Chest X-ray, PA view. Patient: 62 years old, sex M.
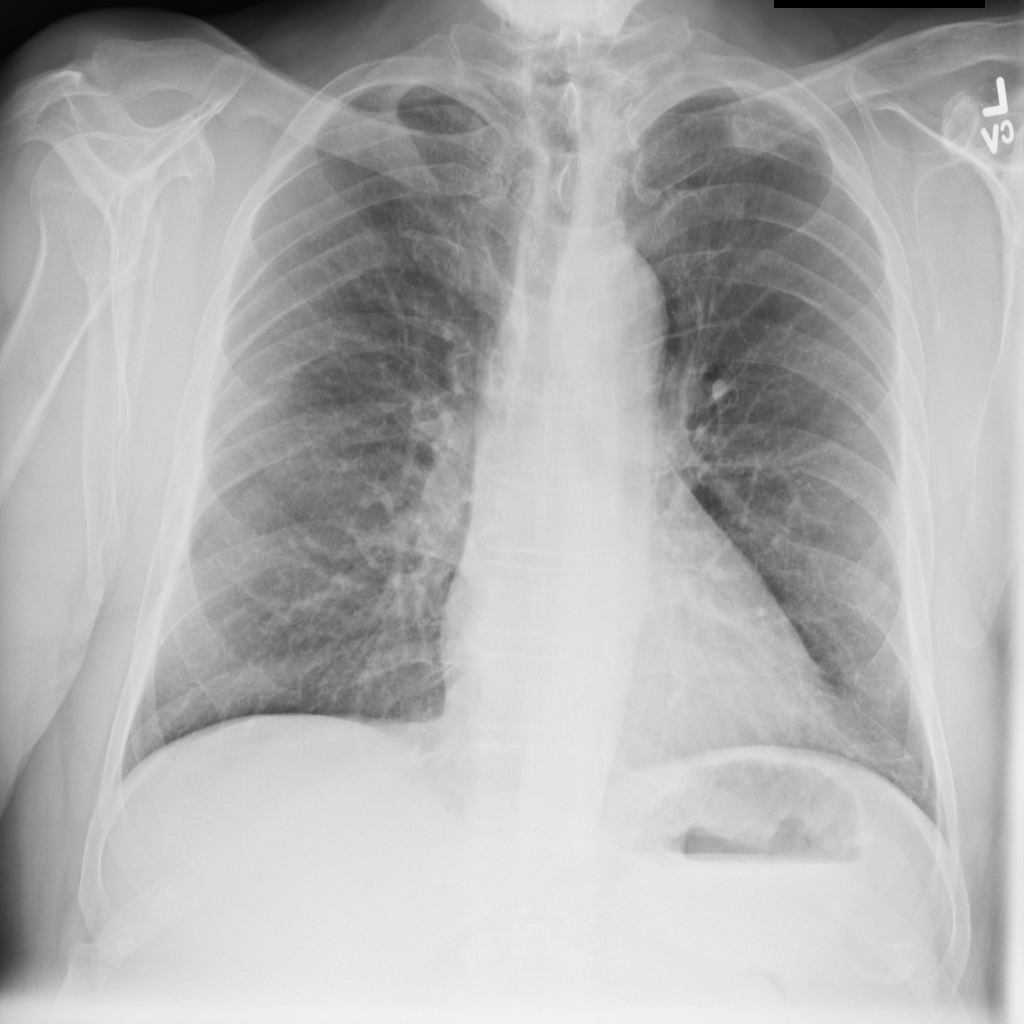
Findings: No Finding